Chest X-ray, PA view. Patient: 22 years old, sex M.
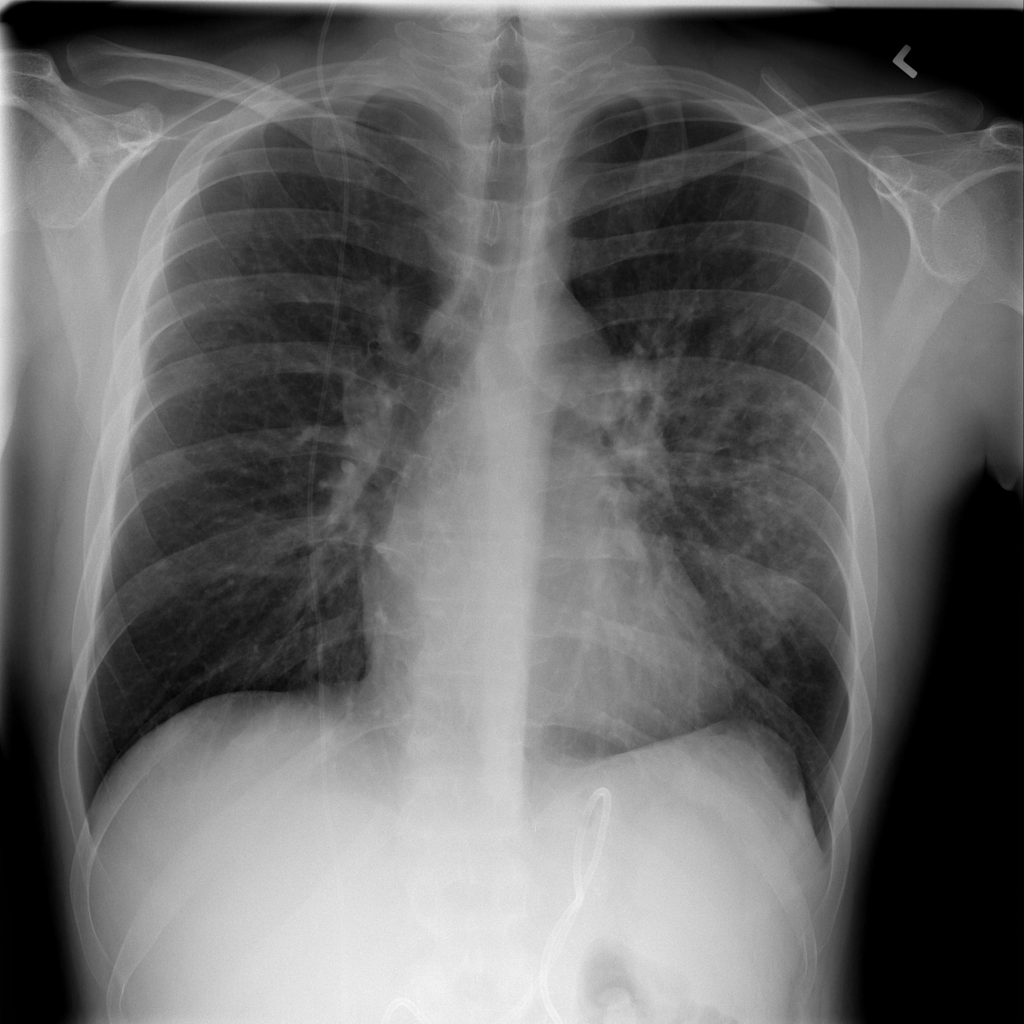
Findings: Infiltration, Nodule